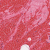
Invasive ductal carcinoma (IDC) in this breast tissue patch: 0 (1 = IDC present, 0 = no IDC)